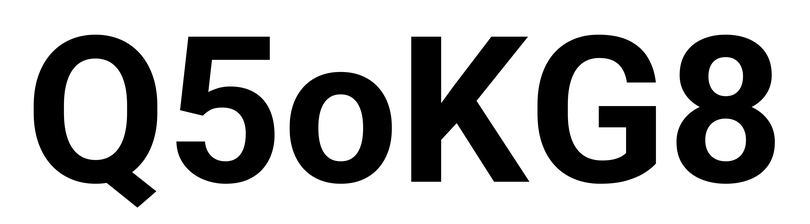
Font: Roboto_Bold